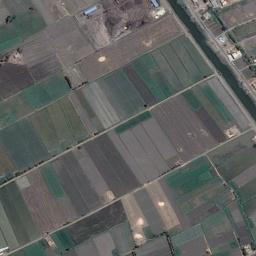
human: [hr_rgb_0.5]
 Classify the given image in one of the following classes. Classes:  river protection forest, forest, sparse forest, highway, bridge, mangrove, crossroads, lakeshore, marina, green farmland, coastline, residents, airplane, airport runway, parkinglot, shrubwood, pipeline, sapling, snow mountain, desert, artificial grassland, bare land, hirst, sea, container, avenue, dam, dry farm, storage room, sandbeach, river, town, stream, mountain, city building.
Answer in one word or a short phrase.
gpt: green farmland